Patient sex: M
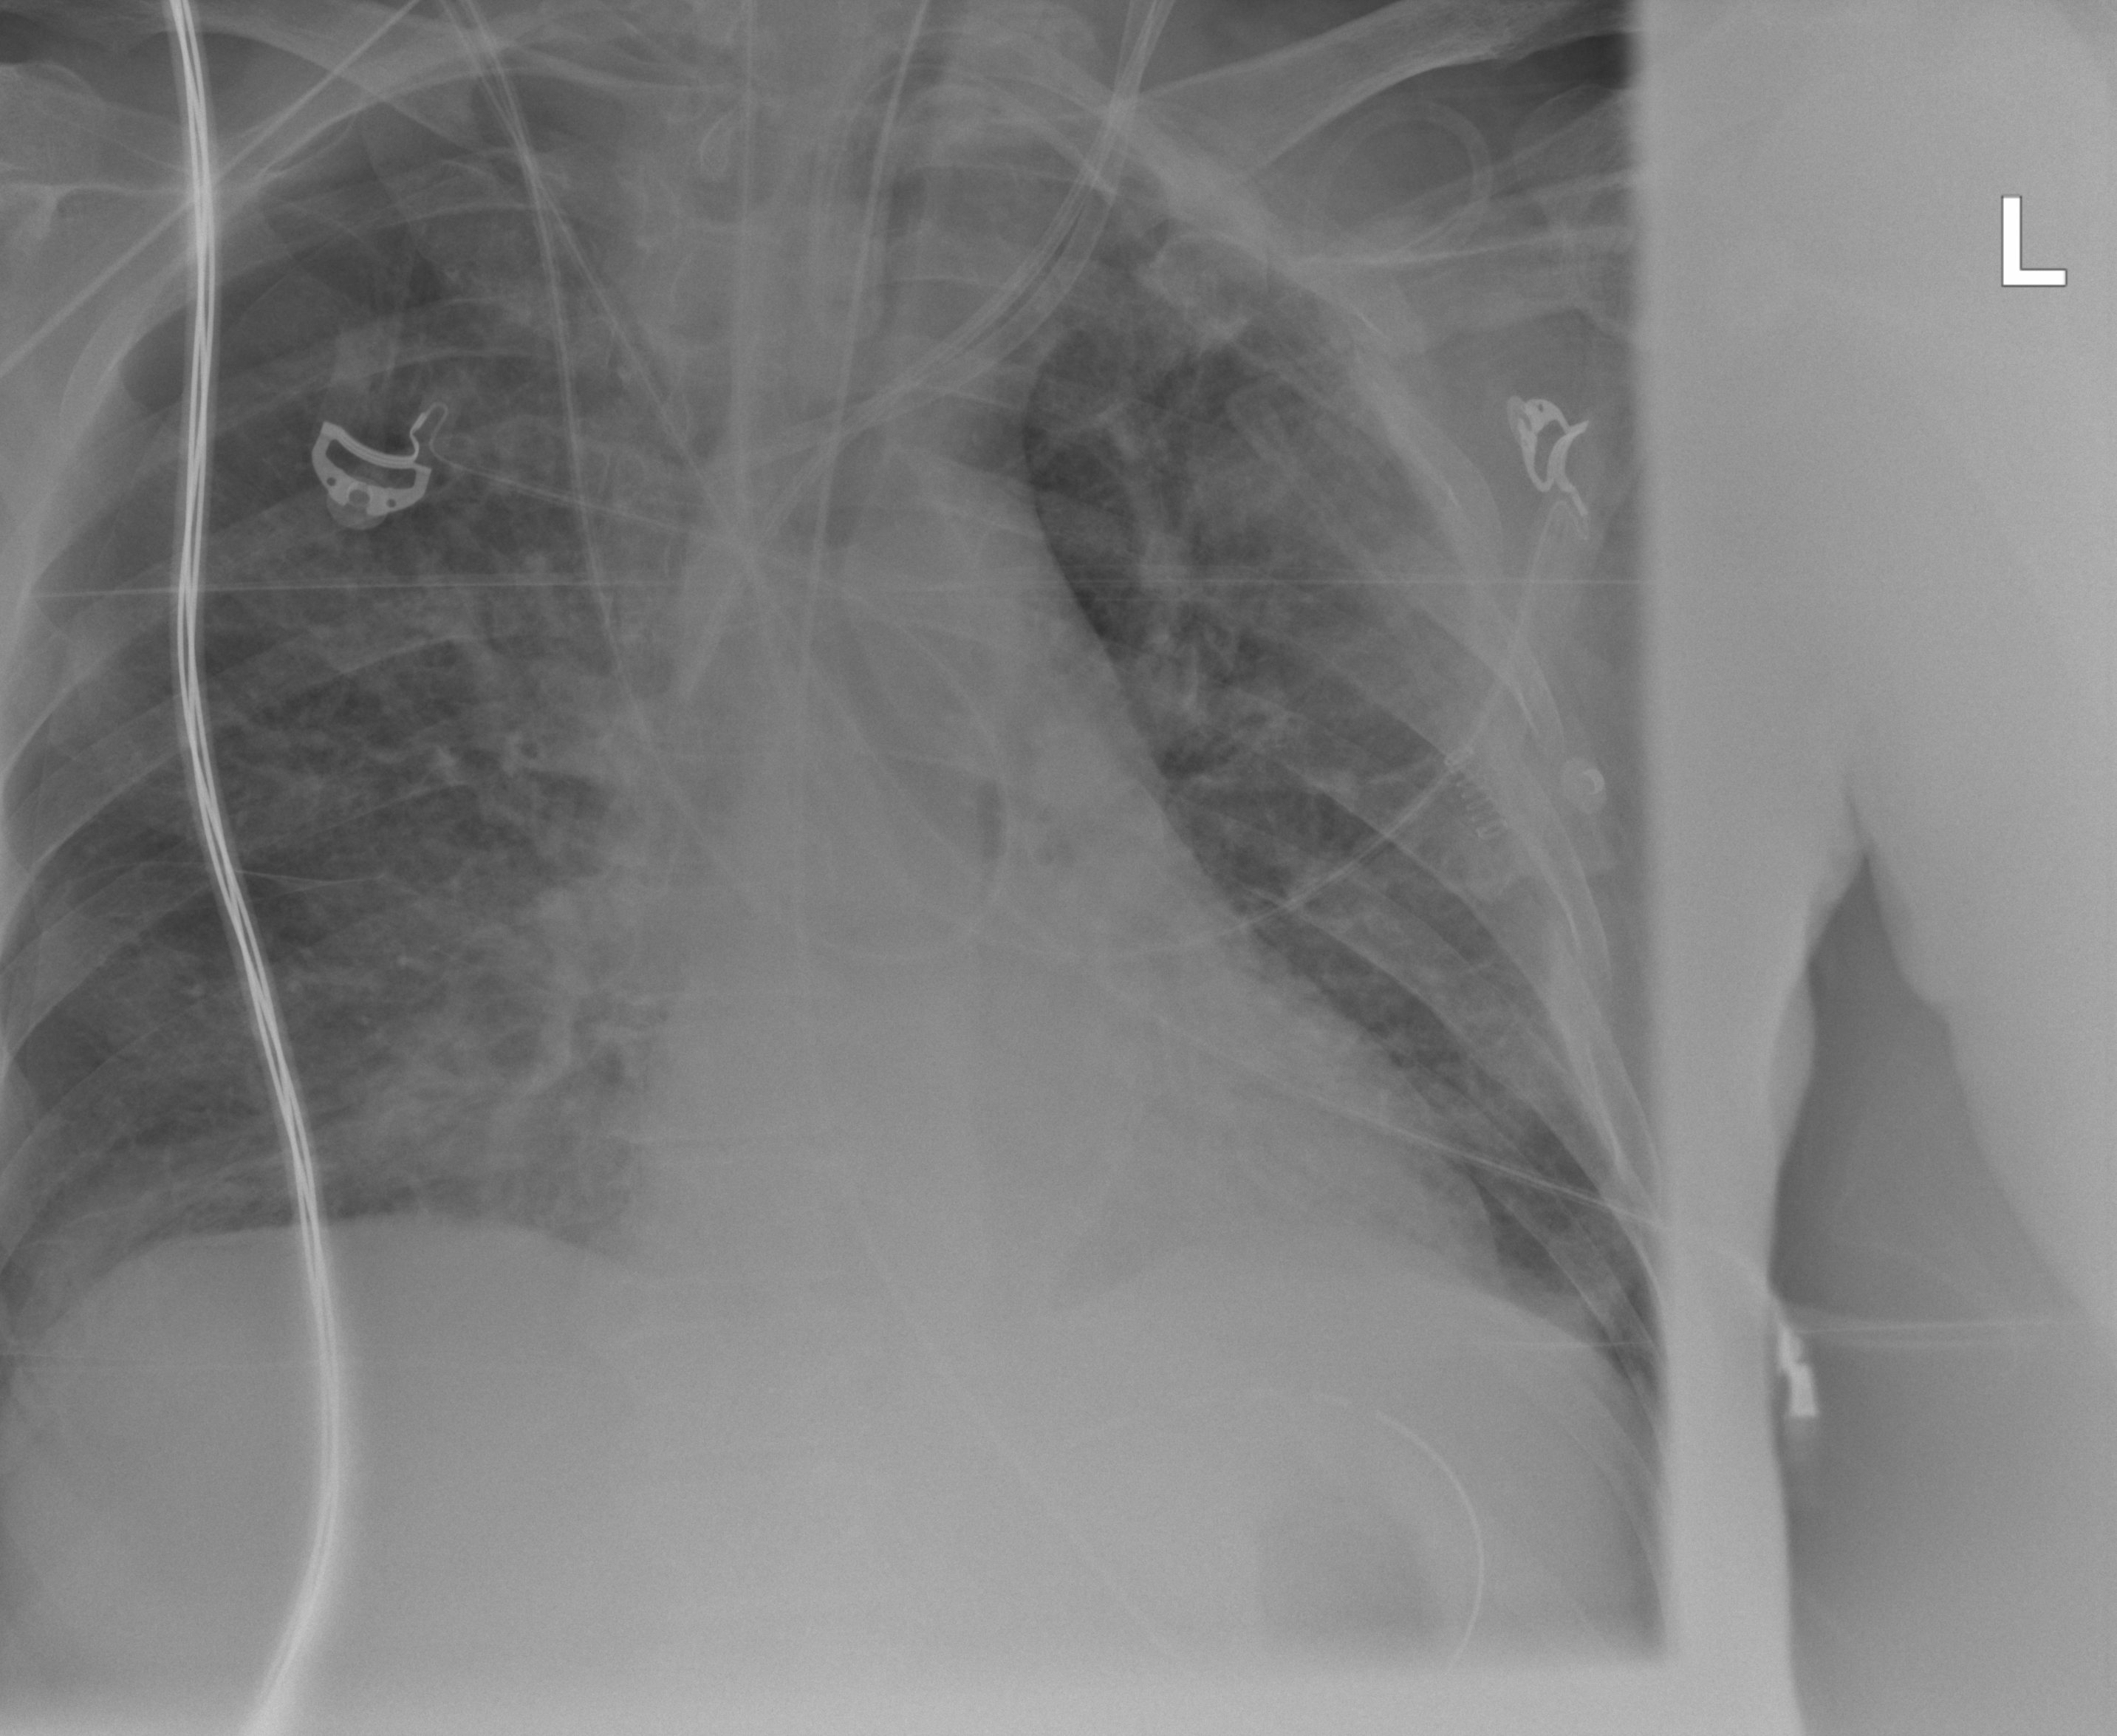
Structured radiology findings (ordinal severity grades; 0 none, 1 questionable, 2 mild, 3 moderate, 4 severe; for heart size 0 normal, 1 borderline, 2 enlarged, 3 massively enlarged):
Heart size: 0
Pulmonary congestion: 2
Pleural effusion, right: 2
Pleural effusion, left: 2
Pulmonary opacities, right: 2
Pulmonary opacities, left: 0
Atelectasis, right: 2
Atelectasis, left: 2